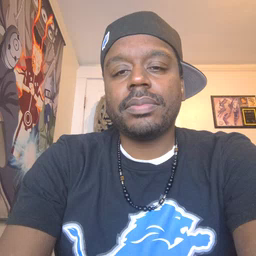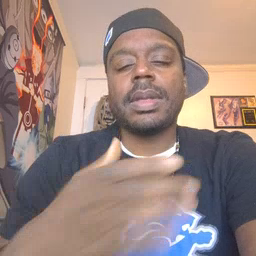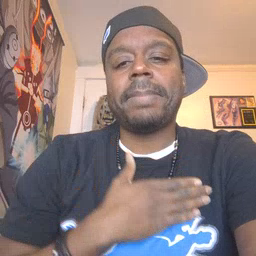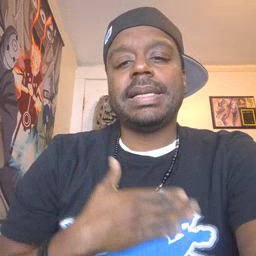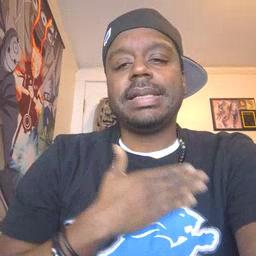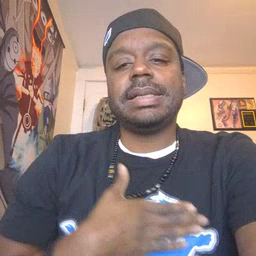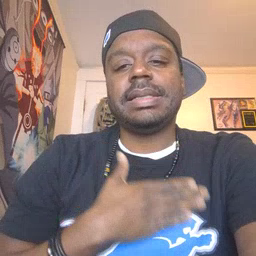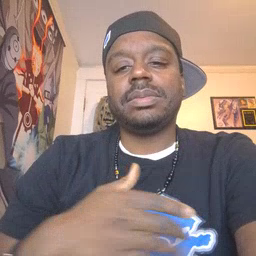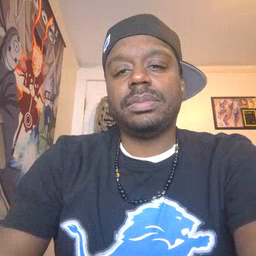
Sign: please